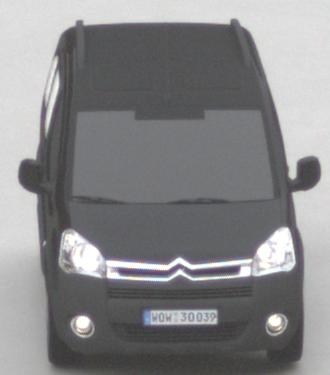
Make: Citroen
Model: Berlingo Kombi VTi 120
Detailed model: Berlingo (II) Kombi
Model produced from: 2009/12
Model produced until: 2012/03
Doors: 5
Color: black
Road condition: dry road
Daytime: midday
Contrast: low contrast